Question: Can't find what is wrong with my menu. I want that when you hover a sub menu item background color would be only for submenu not for menu items. I tried everything here is menu css.
I tried '#menu ul li a:hover' but still affect menu items and sub items..... And I need only subitems.
'''
#menu
{
list-style: none;
padding-right: 8%;
float: right;
padding-top: 3.5%;
clear: right;
text-indent: 10px;
}
#menu ul
{
list-style:none;
position:relative;
float:left;
margin:0;
padding:0
}
#menu ul a
{
display: block;
color: #FFF;
text-decoration: none;
font-weight: 700;
font-size: 12px;
line-height: 32px;
padding: 0 15px;
font-family: "HelveticaNeue","Helvetica Neue",Helvetica,Arial,sans-serif
}
#menu ul li
{
position: relative;
float: left;
margin: 0;
padding: 0;
}
#menu ul li.current-menu-item
{
}
#menu ul li:hover
{
}
#menu ul ul
{
display: none;
position: absolute;
top: 92%;
left: -64%;
padding: 0;
background-color: #4d4d4d;
}
#menu ul ul li
{
float: none;
width: 190px;
}
#menu ul ul a
{
line-height: 120%;
padding: 10px 15px;
}
#menu ul ul ul
{
top: 0;
left: 100%;
}
#menu ul li:hover > ul
{
display: block;
}
'''

'''
<?php
$args = array(
'theme_location' => 'pre_primary'
);
?>
<?php wp_nav_menu( $args); ?>
'''
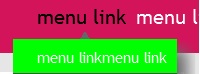
Answer: Use immediate child selector!
'''
#menu > ul > li > a:hover
'''